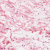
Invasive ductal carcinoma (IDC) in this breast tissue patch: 0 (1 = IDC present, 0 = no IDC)